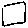
Label: square